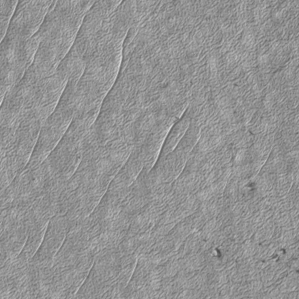
Label: frost